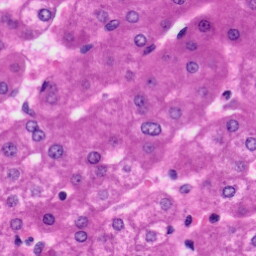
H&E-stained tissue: Liver